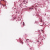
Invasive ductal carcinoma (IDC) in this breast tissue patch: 0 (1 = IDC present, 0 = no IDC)